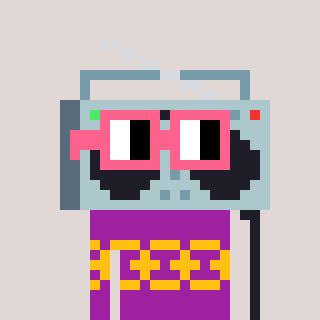
a pixel art character with square pink glasses, a boombox-shaped head and a magenta-colored body on a warm background